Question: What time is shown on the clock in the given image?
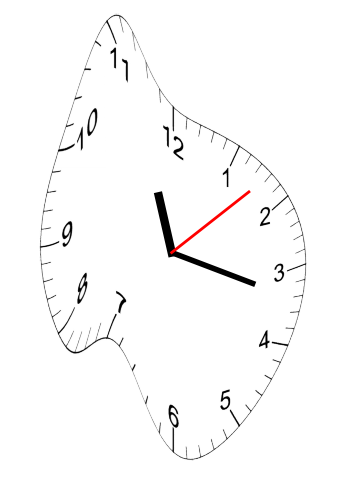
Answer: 11:17:08